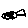
Label: fish